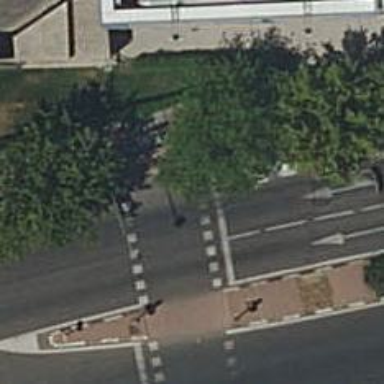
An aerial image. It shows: Road crossing with traffic signals.